Question: These are my two tables:
'''
publicParking(publicParkingID, address, latitude, longtitude, status,
PricePerHour, maxSpaces, occupiedSpaces, freeSpaces, isOrdered)
'''
and
'''
parkingLot(parkingLotID, address, latitude, longtitude, status,
PricePerHour, maxSpaces, occupiedSpaces, freeSpaces, isOrdered)
'''
All of the columns are the same except the ID.
I need to write query in LINQ that will with all the available parkings ('publicParking' / 'parkingLot') - with 'status==true'.
The table should look like this:
> ID address latitude longitude status
Should I do a union, or should I change the table so the first column will call just ID? (instead of 'publicParkingID' and 'parkingLotID')
I've tried this code but it does not work
'''
var union =
(from lot in parkingLots
where lot.status == true
select lot).Union( from pub in publicParkings
where pub.status==true
select pub);
'''
It give this error :

I am working with LINQPad5 and with code editor of tutorialsteacher. Are there are other options?
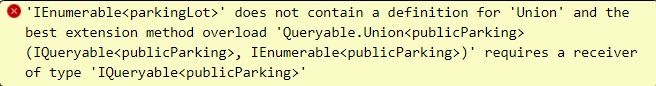
Answer: To use 'Union' both result sequences must contain the same types. In your example the outer query contains 'parkingLot' and the inner 'publicParking'.
It could be solved using anonymous types:
'''
var union =
(from lot in parkingLots
where lot.status == true
orderby lot.PricePerHour // don't forget ordering
select new {
ID = lot.parkingLotID,
lot.address, lot.latitude, lot.longitude, lot.status})
.Union(from pub in publicParkings
where pub.status==true
orderby pub.PricePerHour // don't forget ordering
select new {
ID = pub.publicParkingID,
pub.address, pub.latitude, pub.longitude, pub.status});
'''
But maybe better for further data handling would be a custom class:
'''
public class ParkingData
{
public int ID {get; set;}
public string Address {get; set;}
public double Latitude {get; set;}
public string Longitude {get; set;}
public bool Status {get; set;}
}
'''
and query like that:
'''
var union =
(from lot in parkingLots
where lot.status == true
orderby lot.PricePerHour // don't forget ordering
select new ParkingData {
ID = lot.parkingLotID,
Address = lot.address,
Latitude = lot.latitude,
Longitude = lot.longitude,
Status = lot.status})
.Union(from pub in publicParkings
where pub.status==true
orderby pub.PricePerHour // don't forget ordering
select new {
select new ParkingData {
ID = pub.publicParkingID,
Address = pub.address,
Latitude = pub.latitude,
Longitude = pub.longitude,
Status = pub.status});
'''